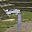
Label: 7